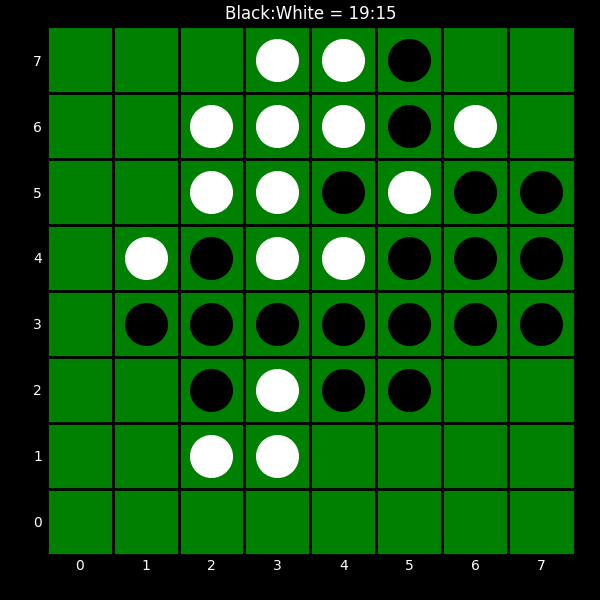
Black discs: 19
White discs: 15